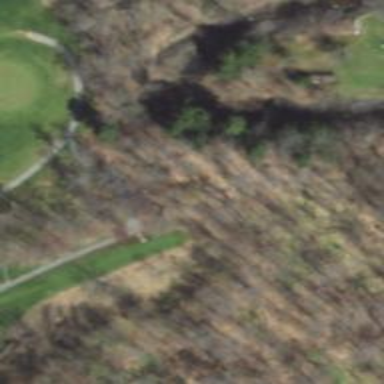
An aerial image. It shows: Golf tee.